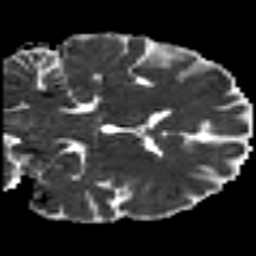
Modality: MD
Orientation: coronal
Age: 48
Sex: male
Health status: ill
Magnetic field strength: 3 T
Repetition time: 9 s
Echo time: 0.093 s